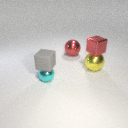
small cyan metal sphere in front of large red metal sphere